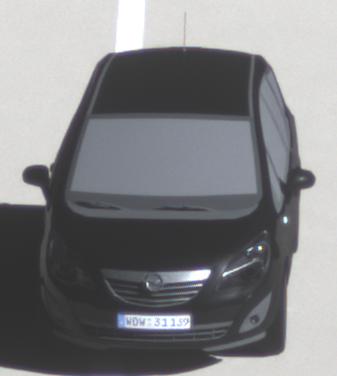
Make: Opel
Model: Meriva 1.4
Detailed model: Meriva (B)
Model produced from: 2010/05
Model produced until: 2013/11
Doors: 5
Color: black
Road condition: dry road
Daytime: morning or afternoon
Contrast: high contrast